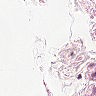
Metastatic tissue present: no